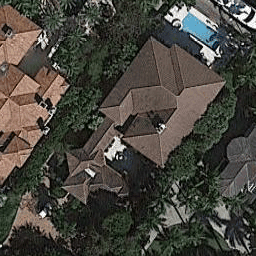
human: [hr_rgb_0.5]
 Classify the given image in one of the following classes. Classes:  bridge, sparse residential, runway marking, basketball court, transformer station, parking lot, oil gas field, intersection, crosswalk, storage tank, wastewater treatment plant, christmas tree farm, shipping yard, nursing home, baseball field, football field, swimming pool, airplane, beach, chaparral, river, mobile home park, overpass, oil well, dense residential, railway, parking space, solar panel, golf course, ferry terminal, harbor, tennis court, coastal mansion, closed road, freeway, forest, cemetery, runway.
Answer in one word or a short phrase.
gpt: coastal mansion